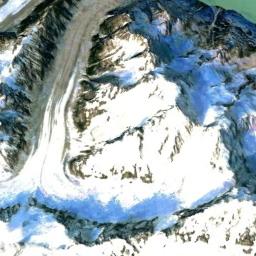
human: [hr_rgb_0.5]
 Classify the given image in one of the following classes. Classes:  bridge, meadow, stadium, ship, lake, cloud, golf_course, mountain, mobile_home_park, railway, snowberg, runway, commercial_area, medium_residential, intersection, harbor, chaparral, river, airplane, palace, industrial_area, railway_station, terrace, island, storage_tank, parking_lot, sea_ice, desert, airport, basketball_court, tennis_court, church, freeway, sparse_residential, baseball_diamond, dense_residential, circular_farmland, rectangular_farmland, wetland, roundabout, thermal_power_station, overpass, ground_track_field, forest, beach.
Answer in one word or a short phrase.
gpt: snowberg